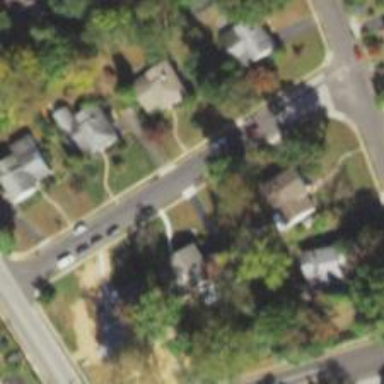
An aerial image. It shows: Driveway.